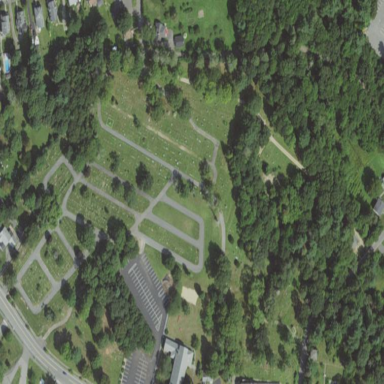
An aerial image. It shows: Cemetery that holds historical significance.